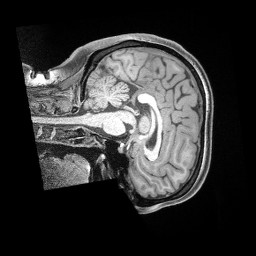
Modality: T1w
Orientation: sagittal
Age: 33
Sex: female
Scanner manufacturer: siemens
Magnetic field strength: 3 T
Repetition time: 2 s
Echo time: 0.00211 s